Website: crate-barrel
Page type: delivery-shipping
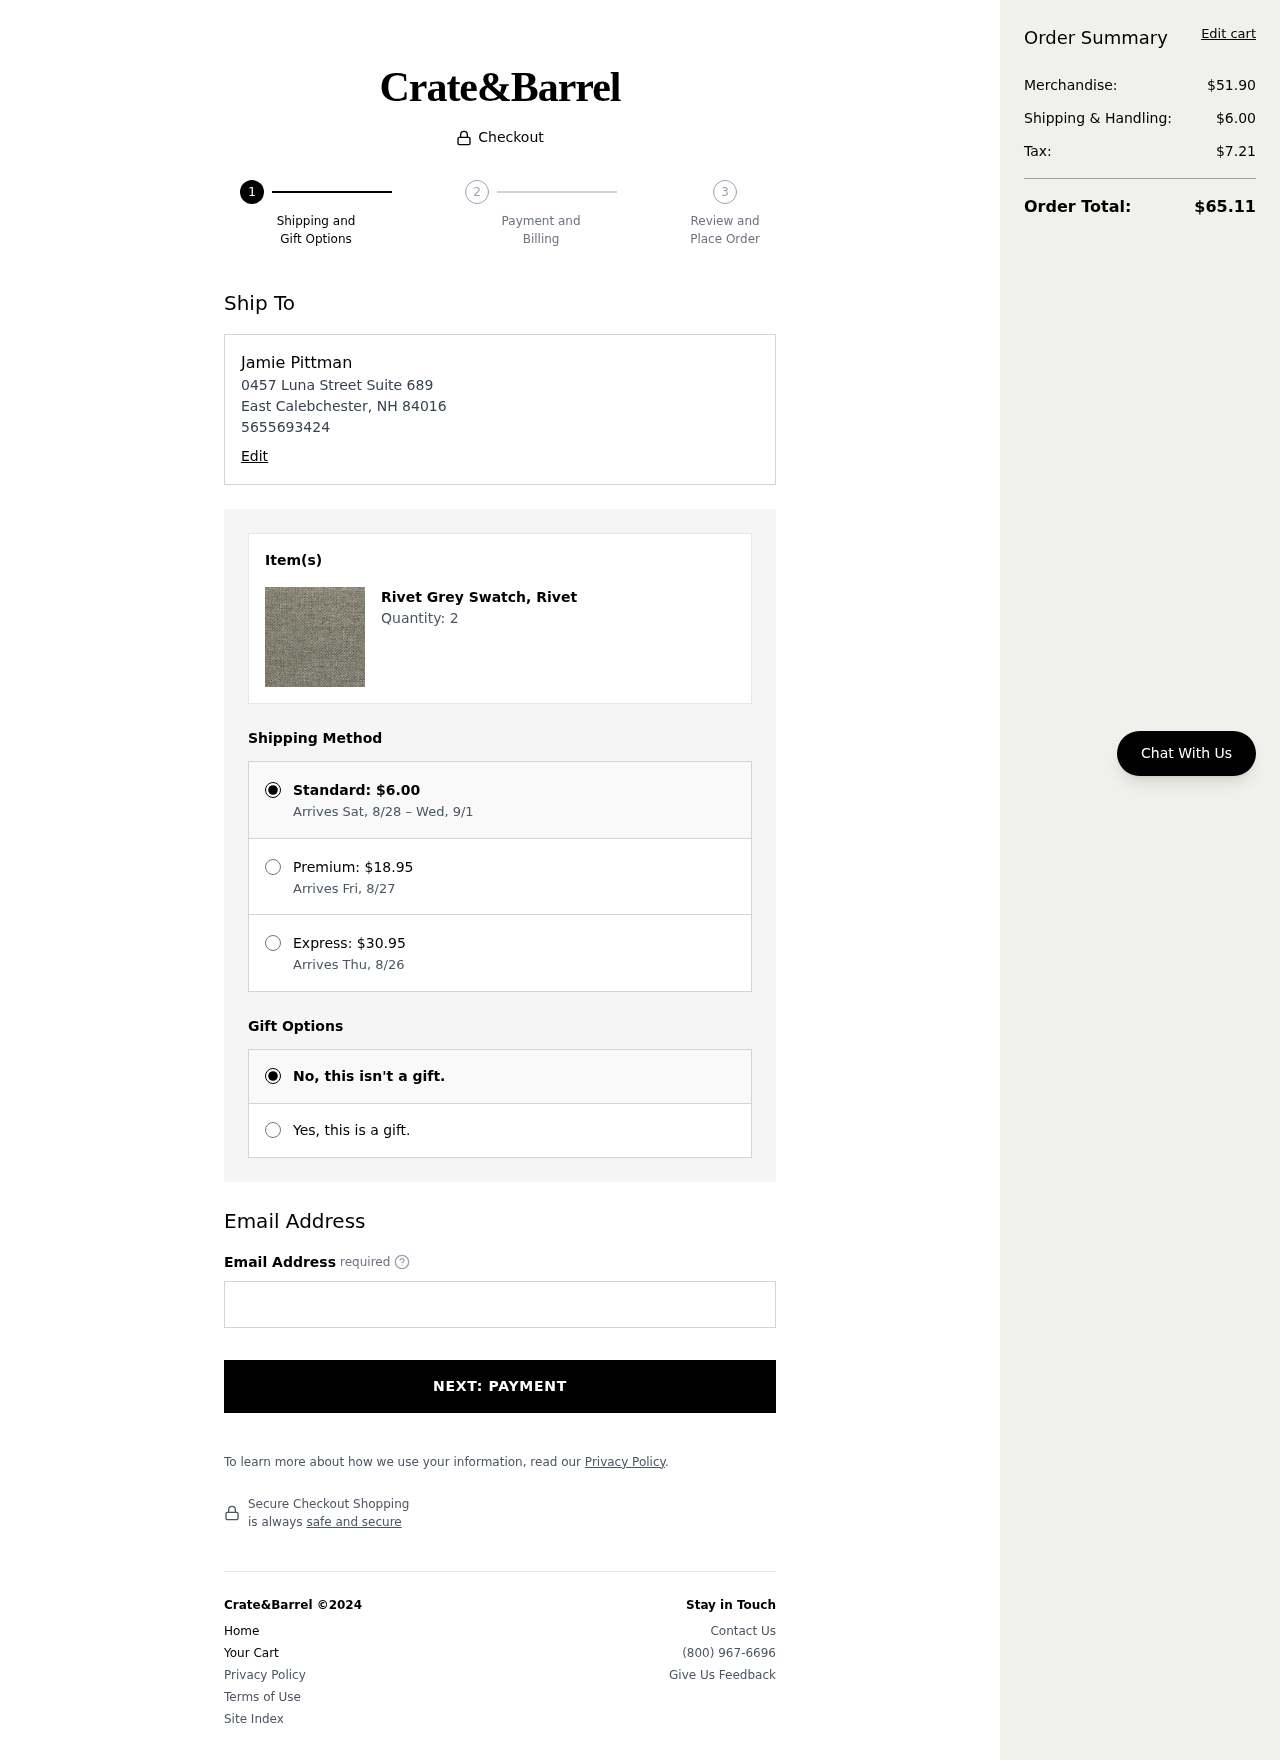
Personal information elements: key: PII_EMAIL
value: jpittman@yahoo.com
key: PII_FULLNAME
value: Jamie Pittman
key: PII_PHONE
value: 5655693424
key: PII_STREET
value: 0457 Luna Street Suite 689
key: PII_CITY_STATE_ZIP
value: East Calebchester, NH 84016
Product elements: key: PRODUCT1_NAME
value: Rivet Grey Swatch, Rivet
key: PRODUCT1_QUANTITY
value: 2
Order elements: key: ORDER_SHIPPING_COST
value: $6.00
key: ORDER_SHIPPING_DATE
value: Arrives Sat, 8/28 – Wed, 9/1
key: ORDER_PREMIUM_SHIPPING
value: $18.95
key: ORDER_PREMIUM_DATE
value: Arrives Fri, 8/27
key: ORDER_EXPRESS_SHIPPING
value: $30.95
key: ORDER_EXPRESS_DATE
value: Arrives Thu, 8/26
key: ORDER_SUBTOTAL
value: $51.90
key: ORDER_TAX
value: $7.21
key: ORDER_TOTAL
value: $65.11